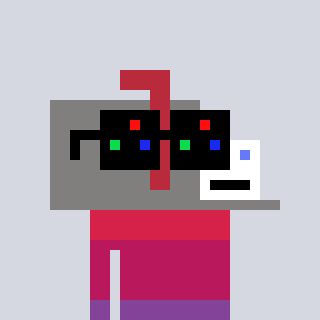
a pixel art character with square black sunglasses, a mailbox-shaped head and a teal-colored body on a cool background